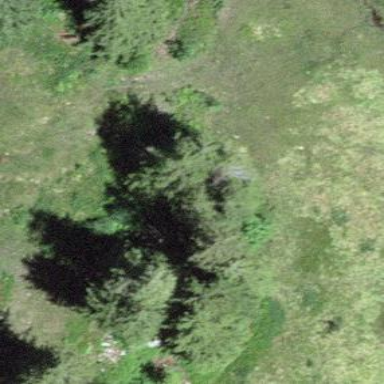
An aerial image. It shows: Forest area.